Question: I'm new in the F# language and I must can add a row in a gridview.

So that's my GridView and the code
C#
'''
public partial class Form1 : Form, IMainView
{
public event EventHandler<ViewEventData> ModelChanged;
private void samplesButton_Click(object sender, EventArgs e)
{}
}
'''
F#
'''
type MainPresenter(view : IMainView) =
let arrayTrackPosition = Array.create 100 ""
let xlApp = new Excel.ApplicationClass()
let xlWorkBookInput = xlApp.Workbooks.Open(@"C:\Projects\Tool\Versuch\VersuchZuEditieren.xlsx")
let viewStateMachine state event =
match state, event with
|{State = _}, SamplesClicked ->
## What come here? ##
{State = "Samples"}
member this.Initialize() = Event.scan viewStateMachine { State = "Consumables" } view.ModelChanged |> ignore
type ViewEventData =
| ConsumablesClicked of BarcodeConsumablesViewModel
| ReagentsClicked of BarcodeReagentsViewModel
| SamplesClicked
'''
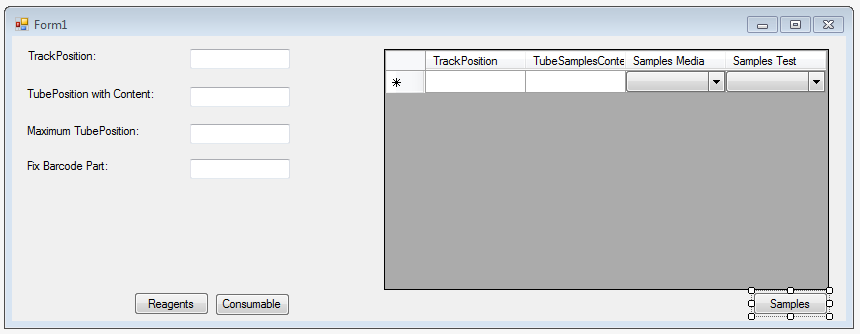
Answer: As i don't now F#, but in C# i done this thing.
i am pasting the C# code .. this will give you an idea how to implement in F#, it it helps you
the answer it
'''
using System;
using System.Collections.Generic;
using System.ComponentModel;
using System.Data;
using System.Drawing;
using System.Linq;
using System.Text;
using System.Windows.Forms;
namespace grid_example
{
public partial class Form1 : Form
{
DataGridView dgv = new DataGridView();
public Form1()
{
InitializeComponent();
panel1.Controls.Add(dgv);
dgv.Dock = DockStyle.Fill;
dgv.AllowUserToAddRows = false;
//dgv.RowHeadersVisible = false;
define_gridview_columns();
add_rows();
}
public void define_gridview_columns()
{
DataGridViewTextBoxColumn tbox1 = new DataGridViewTextBoxColumn();
tbox1.HeaderText = "Track Postion";
tbox1.AutoSizeMode = DataGridViewAutoSizeColumnMode.Fill;
DataGridViewTextBoxColumn tbox2 = new DataGridViewTextBoxColumn();
tbox2.HeaderText = "Tube Sample Content";
tbox2.AutoSizeMode = DataGridViewAutoSizeColumnMode.Fill;
DataGridViewComboBoxColumn cbox1 = new DataGridViewComboBoxColumn();
cbox1.HeaderText = "Sample Media";
cbox1.AutoSizeMode = DataGridViewAutoSizeColumnMode.Fill;
DataGridViewComboBoxColumn cbox2 = new DataGridViewComboBoxColumn(); ;
cbox2.HeaderText = "Sample Test";
cbox2.AutoSizeMode = DataGridViewAutoSizeColumnMode.Fill;
dgv.Columns.Add(tbox1);
dgv.Columns.Add(tbox2);
dgv.Columns.Add(cbox1);
dgv.Columns.Add(cbox2);
}
public void add_rows()
{
for (int i = 0; i < 10; i++)
{
dgv.Rows.Add();
}
}
}
'''
}
Output